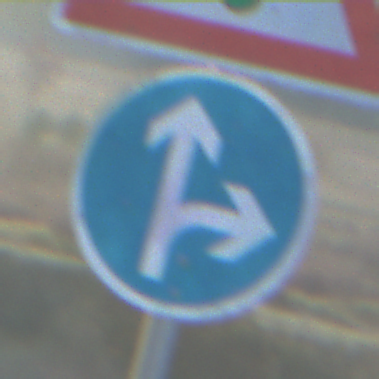
Verkehrszeichen: VorgeschriebeneFahrtrichtungGeradeausOderRechts
Zusatzzeichen oben: Lichtzeichenanlage
Umgebung: Outdoor, Nature
Tageszeit: Dawn
Wetter: Clear
Licht: Natural
Jahreszeit: NotSpecified
Kontrast: LowContrast